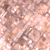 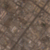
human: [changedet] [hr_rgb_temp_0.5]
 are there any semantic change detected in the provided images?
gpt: A diagonal street was made in the subdivision.